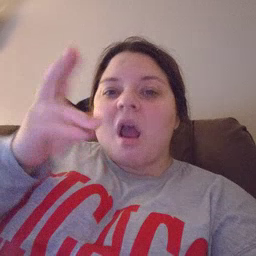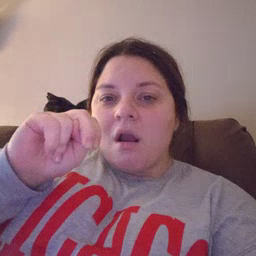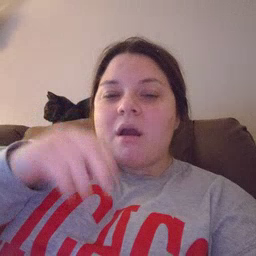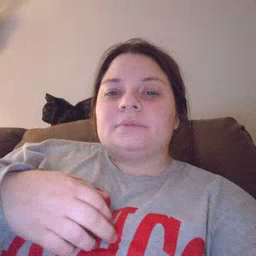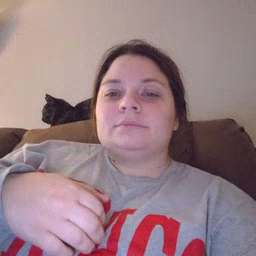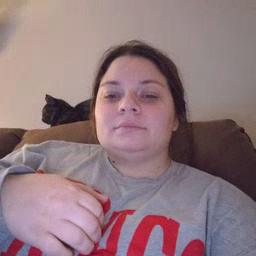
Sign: on